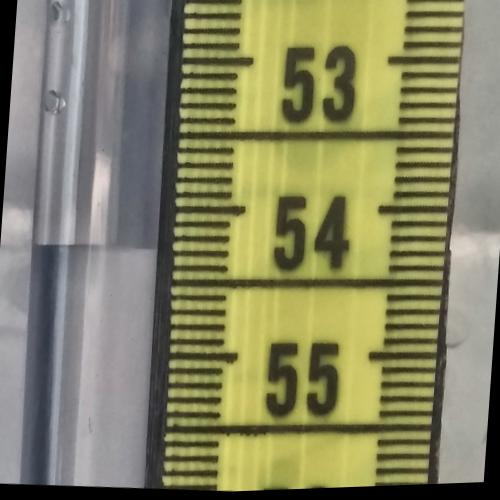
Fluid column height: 54.3 cm